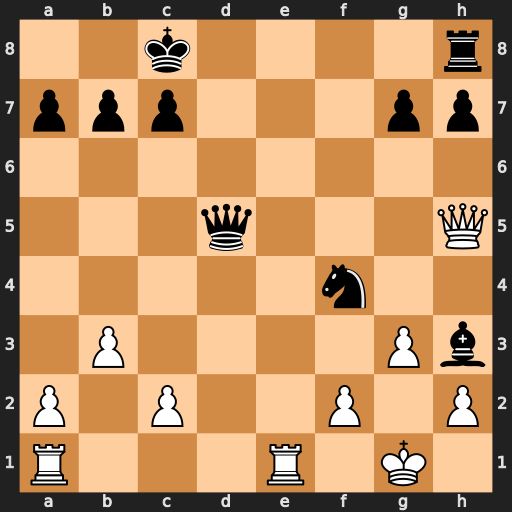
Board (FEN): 2k4r/ppp3pp/8/3q3Q/5n2/1P4Pb/P1P2P1P/R3R1K1
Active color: w
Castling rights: -
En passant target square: -
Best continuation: Re8+ Rxe8 Qxe8+ Qd8 Qxd8+